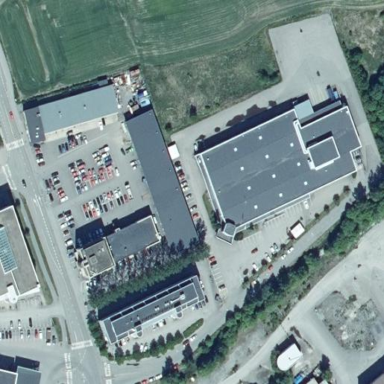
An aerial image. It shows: Commercial area.